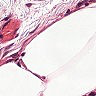
Metastatic tissue present: no